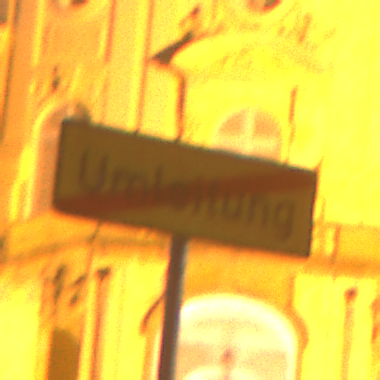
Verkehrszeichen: EndeDerUmleitungsankuendigung
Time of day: Night
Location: Outdoor (Suburban)
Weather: PartlyCloudy
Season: NotSpecified
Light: Artificial